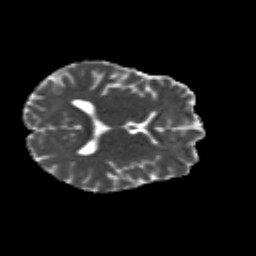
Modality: MD
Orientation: axial
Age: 23
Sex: female
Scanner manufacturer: siemens
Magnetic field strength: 3 T
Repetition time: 8.8 s
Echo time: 0.085 s